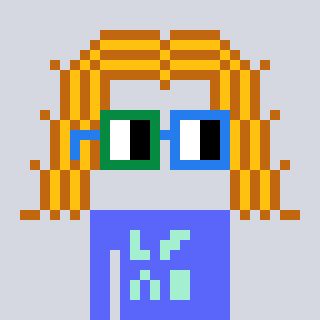
a pixel art character with square green and blue glasses, a hair-shaped head and a purple-colored body on a cool background